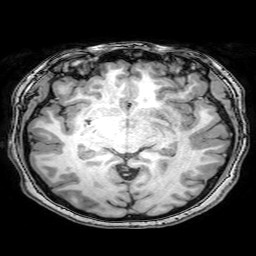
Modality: T1w
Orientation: coronal
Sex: female
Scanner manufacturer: philips
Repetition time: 0.008229 s
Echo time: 0.00377 s